Here is the wavelet time-frequency representation (scalogram) of a rolling-element bearing's vibration measurement. Classify the bearing condition as one of: normal, inner_race, outer_race, ball.
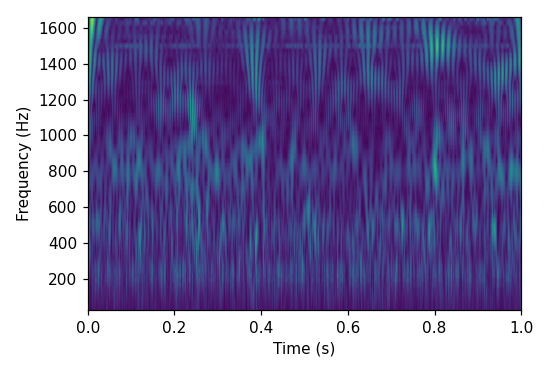
Answer: normal